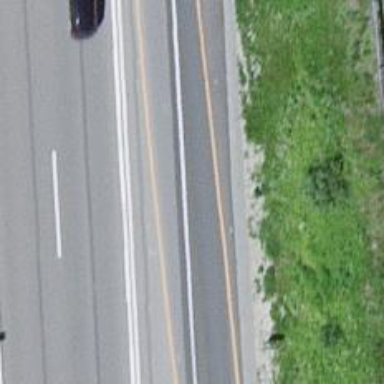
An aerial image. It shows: Asphalt motorway link.